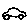
Label: car